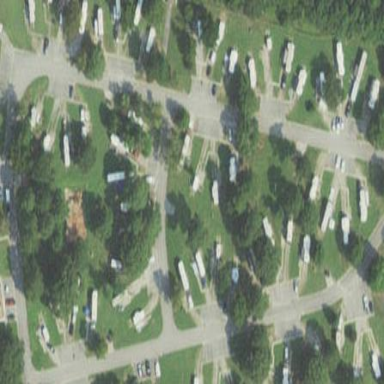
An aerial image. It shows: Caravan site for tourism.